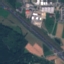
Label: Highway